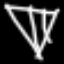
Label: diamond